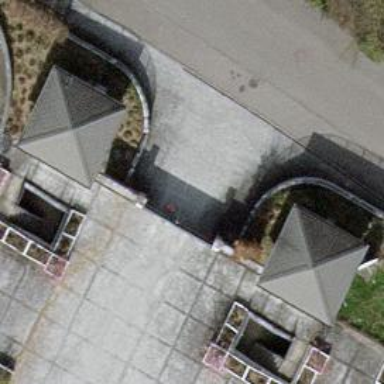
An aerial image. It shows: Gate.